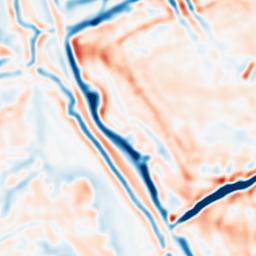
Category: multiscale
Decomposition family: dog
Decomposition parameters: sigma_low: 3
sigma_high: 5
Upsampling method: sinc_hamming
Upsampling parameters: scale: 8
kernel_size: 16
Upsampling scale: 8